Question: I've css for 'Custom Arial' font face for 'regular, bold, italic and bold-italic' style.
And for that all different font files are created 'arial_mt_stdregular', 'arial_mt_stdbold', 'arial_mt_stditalic' and 'arial_mt_stdbold_italic'
'''
#span{
font-family: 'arial_mt_stditalic';
font-style: italic;
font-size: 30px;
}
'''
In Firefox, this apply italic style twice as Chrome and IE.
So my content looks twice italic and twice bold in FireFox than Chrome and IE.
'''
@font-face {
font-family: 'arial_mt_stdregular';
src: url('arialmtstd-webfont.woff2') format('woff2');
font-weight: normal;
font-style: normal;
}
@font-face {
font-family: 'arial_mt_stdbold';
src: url('arialmtstd-bold-webfont.woff2') format('woff2');
font-weight: normal;
font-style: normal;
}
@font-face {
font-family: 'arial_mt_stditalic';
src: url('arialmtstd-italic-webfont.woff2') format('woff2');
font-weight: normal;
font-style: normal;
}
@font-face {
font-family: 'arial_mt_stdbold_italic';
src: url('arialmtstd-bolditalic-webfont.woff2') format('woff2');
font-weight: normal;
font-style: normal;
}
'''
<URL>

Why Chrome and IE not applied font-style:italic for "arial_mt_stditalic" font?
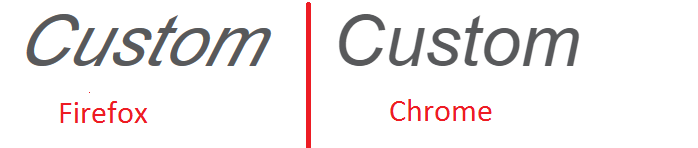
Answer: I suspect this is browsers trying to simulate italics when you've provided an italic font but told the browser it isn't italic.
When applying the font you have:
> '''
font-family: 'arial_mt_stditalic';
font-style: italic;
'''
But in the single '@font-face' for 'rial_mt_stditalic' you have
> '''
font-style: normal;
'''
Ie. you have told the browser to use a non-italic typeface as italic.
All the '@font-face' definitions should have the same value for 'font-family', and the other properties then tell the browser what variant, weight, etc. that particular download is.
When you use that font-family the browser matches on the other properties to select the download.
Ie. you should have:
'''
#span{
font-family: 'arial mt';
font-style: italic;
font-size: 30px;
}
@font-face {
font-family: 'arial mt';
src: url('arialmtstd-webfont.woff2') format('woff2');
font-weight: normal;
font-style: normal;
}
@font-face {
font-family: 'arial mt';
src: url('arialmtstd-bold-webfont.woff2') format('woff2');
font-weight: bold;
font-style: normal;
}
@font-face {
font-family: 'arial mt';
src: url('arialmtstd-italic-webfont.woff2') format('woff2');
font-weight: normal;
font-style: italic;
}
// etc.
'''